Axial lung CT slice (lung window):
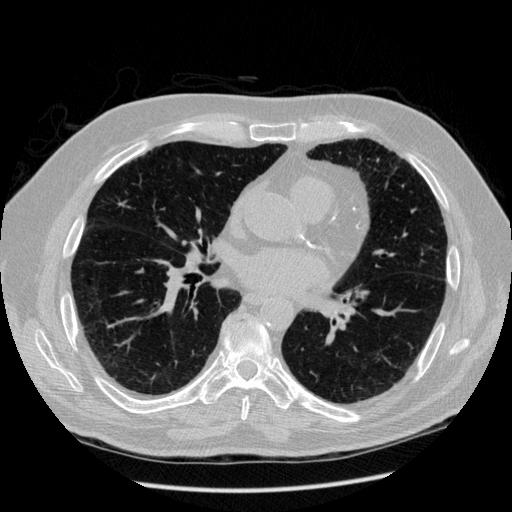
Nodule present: no